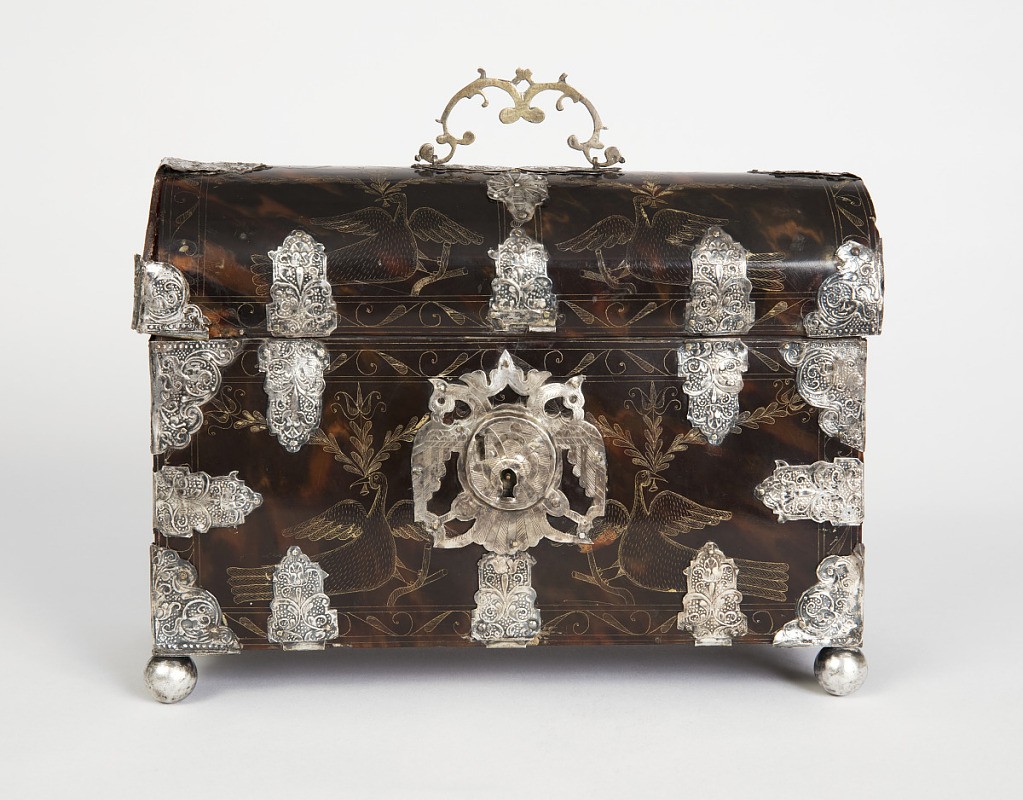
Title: Casket
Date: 17th century
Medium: Shaped and engraved tortoiseshell with applied pigment and repoussé silver (mounts)
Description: Oblong casket with arched lid hinged at back; engraved decoration featuring birds amidst floral and foliate borders; silver mounts consisting of center lock in form of double eagle, corner and angle plates, loop handle at top of lid, and four ball feet.